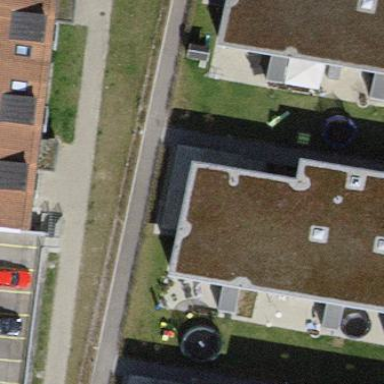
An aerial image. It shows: Building with flat roof.